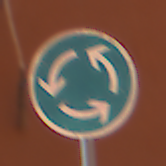
Verkehrszeichen: Kreisverkehr
Umgebung: Outdoor, Urban
Tageszeit: MorningAfternoon
Wetter: Clear
Licht: Natural
Jahreszeit: NotSpecified
Kontrast: MediumContrast